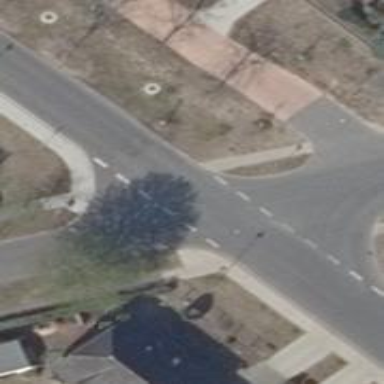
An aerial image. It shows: Unmarked crossing on the road.